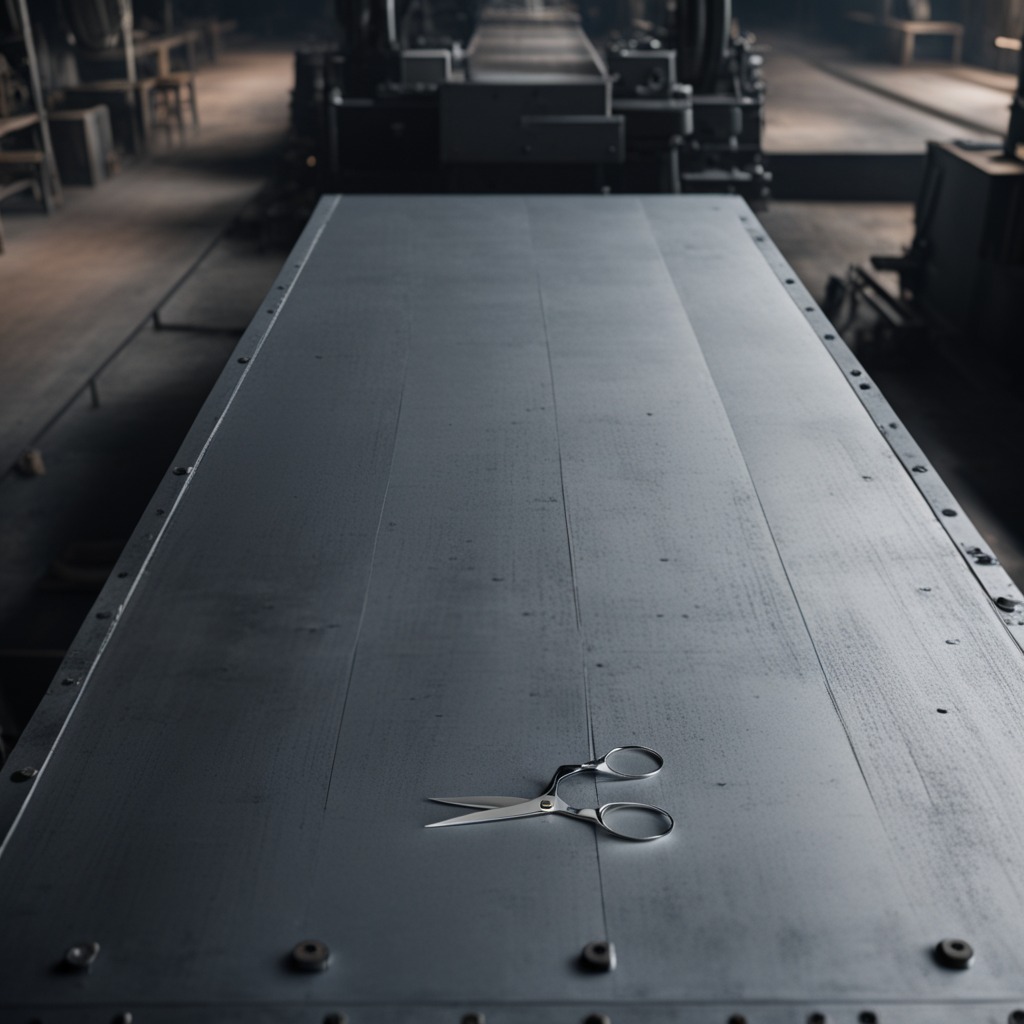
A scissor lies on the cold steel table in a mining workshop.